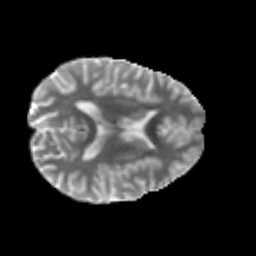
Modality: MD
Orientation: axial
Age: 18
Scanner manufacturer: philips
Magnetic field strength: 3 T
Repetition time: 8.606 s
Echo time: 0.1268 s